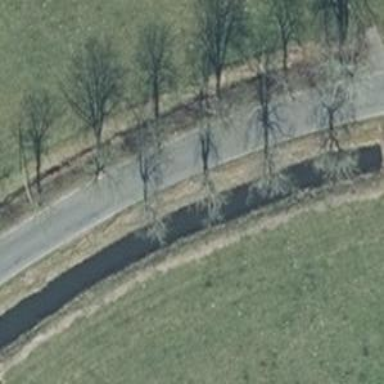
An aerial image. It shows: Avenue of deciduous broadleaved trees.